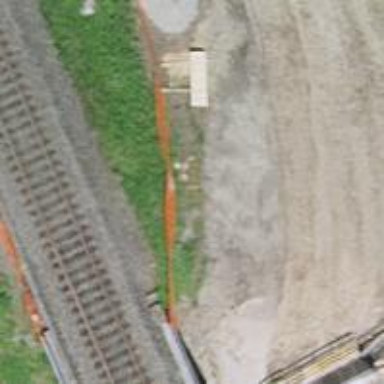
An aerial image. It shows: Single railway track with electrified contact line.